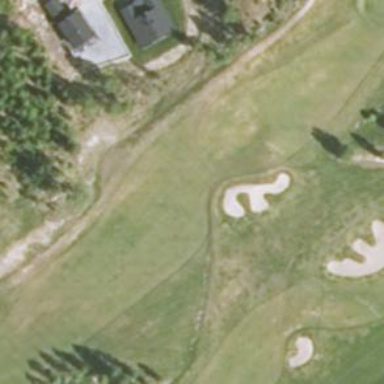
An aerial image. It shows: Golf fairway surrounded by grass.